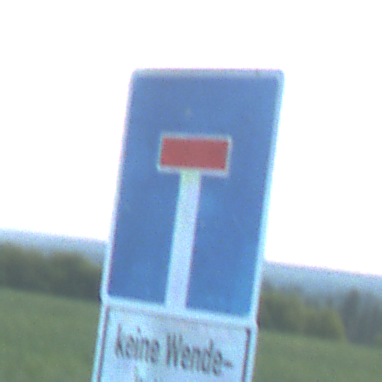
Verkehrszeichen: Sackgasse
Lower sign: HinweisGeaenderteVorfahrtVerkehrsfuehrungVerkehrsregelung3
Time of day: SunriseSunset
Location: Outdoor (Nature)
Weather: PartlyCloudy
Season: NotSpecified
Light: Natural